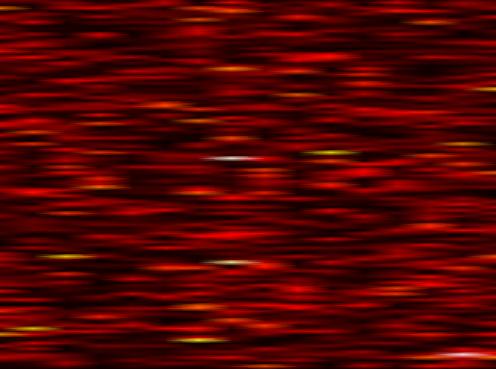
Label: FBMC